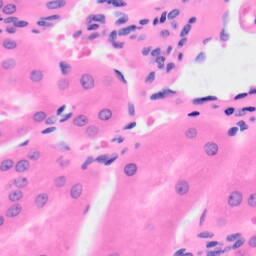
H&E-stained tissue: Kidney